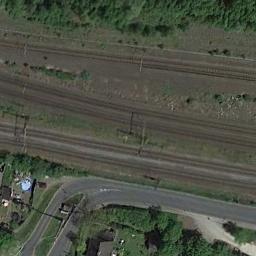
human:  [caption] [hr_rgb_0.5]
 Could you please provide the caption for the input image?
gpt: There are many trees beside the railway .

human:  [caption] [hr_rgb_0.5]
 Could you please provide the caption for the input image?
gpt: There are several rows of buildings on one side of the railway .

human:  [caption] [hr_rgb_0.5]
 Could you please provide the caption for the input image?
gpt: The railway is next to the grass and bare land .

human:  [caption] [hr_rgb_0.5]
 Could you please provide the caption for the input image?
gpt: These railways are between some trees and a road .

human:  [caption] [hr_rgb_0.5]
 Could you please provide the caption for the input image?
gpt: There are some green trees beside the railway .